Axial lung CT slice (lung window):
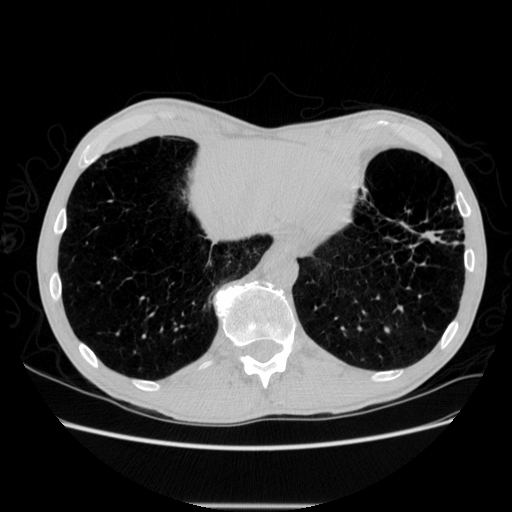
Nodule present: no